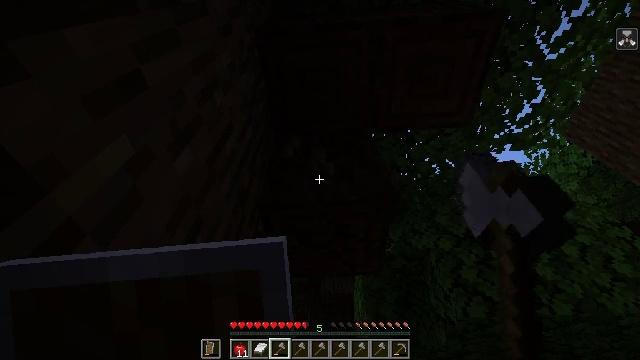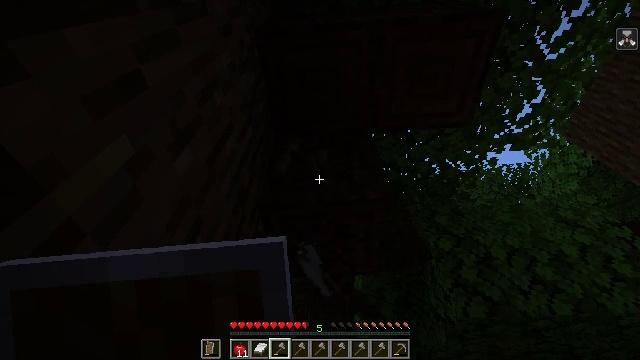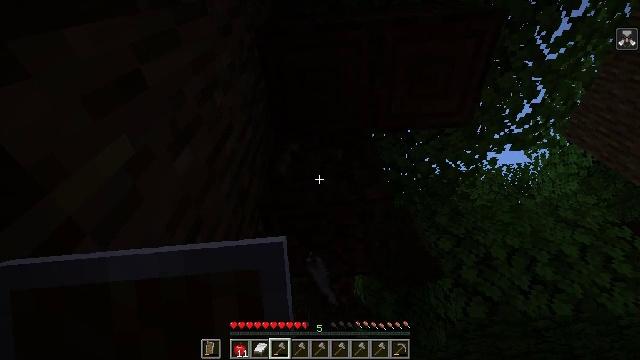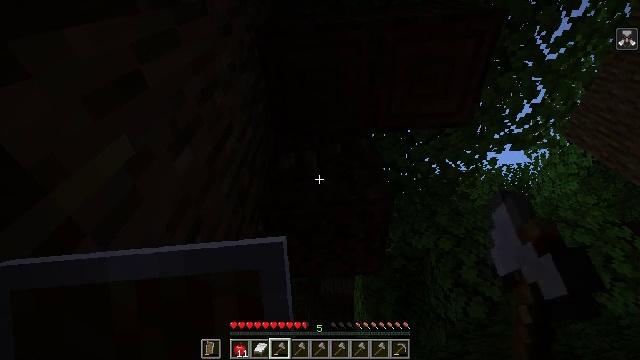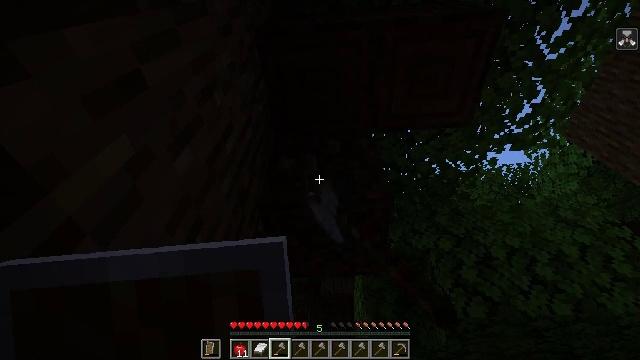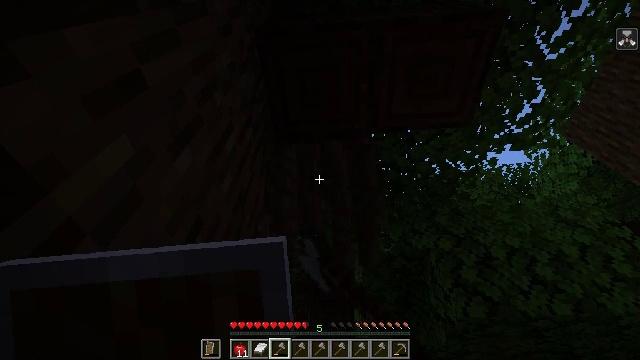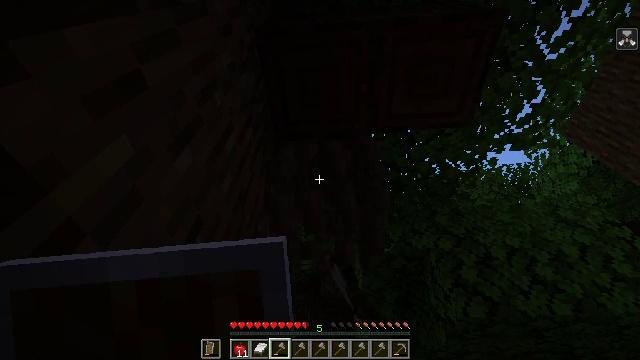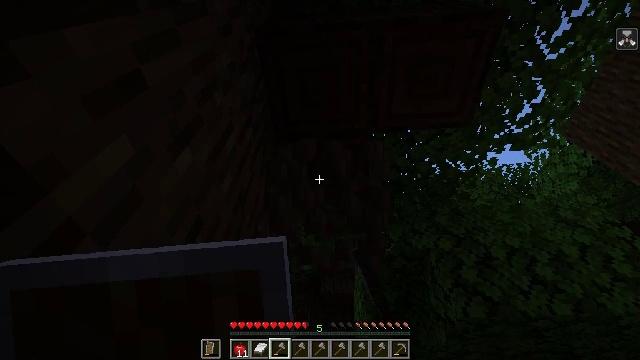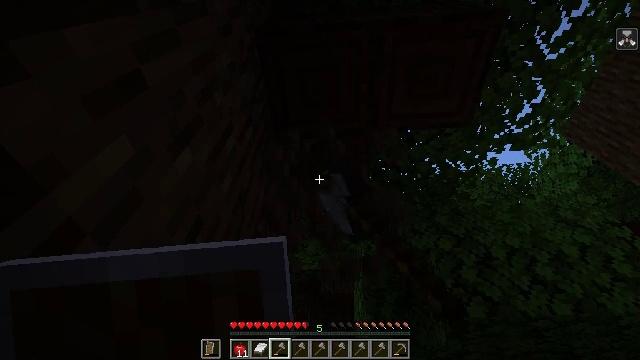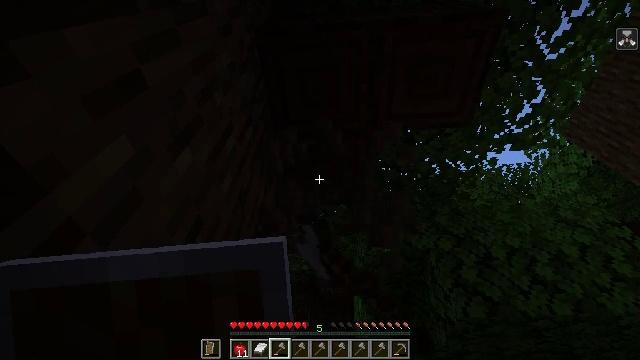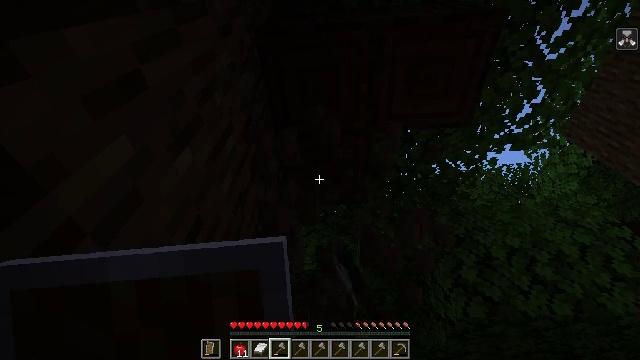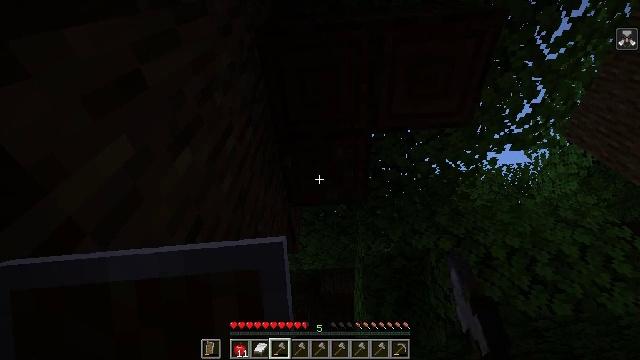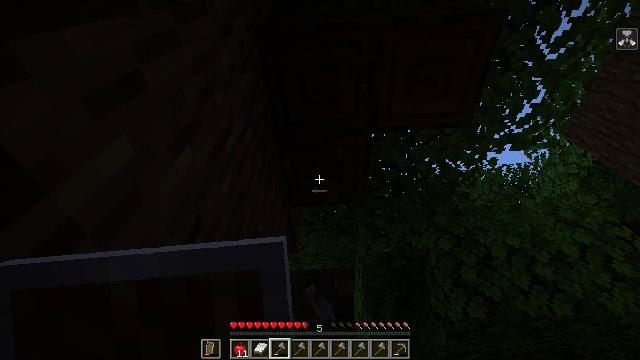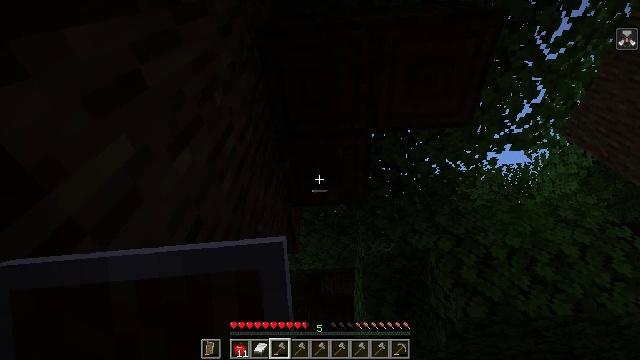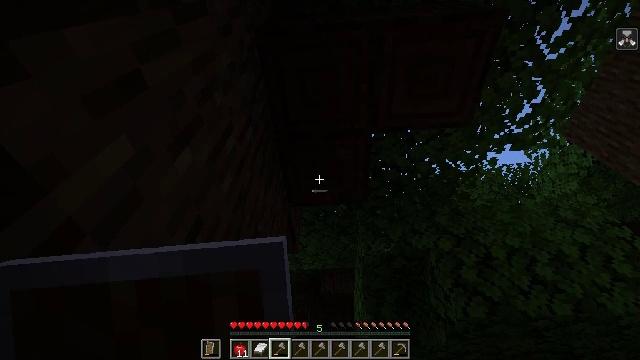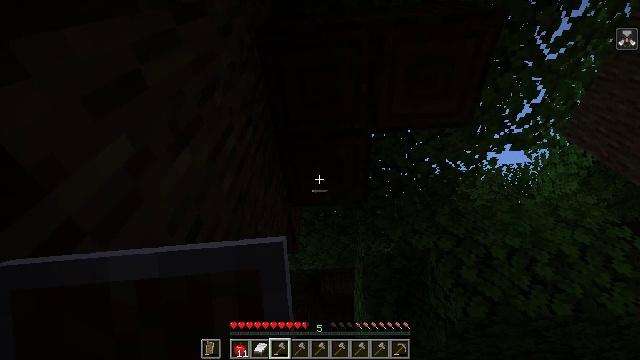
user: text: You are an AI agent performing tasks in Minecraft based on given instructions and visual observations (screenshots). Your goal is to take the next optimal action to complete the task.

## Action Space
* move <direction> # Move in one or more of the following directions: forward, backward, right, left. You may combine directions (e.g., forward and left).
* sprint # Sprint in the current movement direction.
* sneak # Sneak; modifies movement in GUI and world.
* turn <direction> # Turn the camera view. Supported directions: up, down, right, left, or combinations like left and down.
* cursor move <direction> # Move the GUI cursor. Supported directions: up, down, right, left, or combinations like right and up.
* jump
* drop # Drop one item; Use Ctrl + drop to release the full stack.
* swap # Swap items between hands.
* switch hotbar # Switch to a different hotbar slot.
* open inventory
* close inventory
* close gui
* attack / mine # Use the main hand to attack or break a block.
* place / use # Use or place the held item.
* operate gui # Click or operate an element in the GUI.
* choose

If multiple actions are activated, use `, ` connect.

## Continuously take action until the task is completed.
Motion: motion action
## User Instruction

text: Collect dark oak log for building.
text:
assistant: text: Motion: attack / mine
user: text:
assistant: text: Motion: attack / mine
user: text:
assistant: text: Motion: attack / mine
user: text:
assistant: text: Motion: attack / mine
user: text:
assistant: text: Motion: attack / mine
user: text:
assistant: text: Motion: attack / mine
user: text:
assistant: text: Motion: attack / mine
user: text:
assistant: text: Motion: attack / mine
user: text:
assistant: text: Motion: attack / mine
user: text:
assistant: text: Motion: attack / mine
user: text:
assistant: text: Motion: attack / mine
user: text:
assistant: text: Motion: no_op
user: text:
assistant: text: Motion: no_op
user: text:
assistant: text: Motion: no_op
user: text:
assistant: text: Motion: no_op
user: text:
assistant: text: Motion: no_op
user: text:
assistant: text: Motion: no_op
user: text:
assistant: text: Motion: no_op
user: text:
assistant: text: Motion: no_op
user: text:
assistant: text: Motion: no_op
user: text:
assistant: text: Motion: no_op
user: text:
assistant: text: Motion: no_op
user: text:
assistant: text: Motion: no_op
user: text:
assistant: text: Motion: no_op
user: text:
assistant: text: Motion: no_op
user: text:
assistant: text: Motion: no_op
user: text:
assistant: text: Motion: no_op
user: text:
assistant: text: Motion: no_op
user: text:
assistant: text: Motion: no_op
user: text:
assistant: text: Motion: no_op